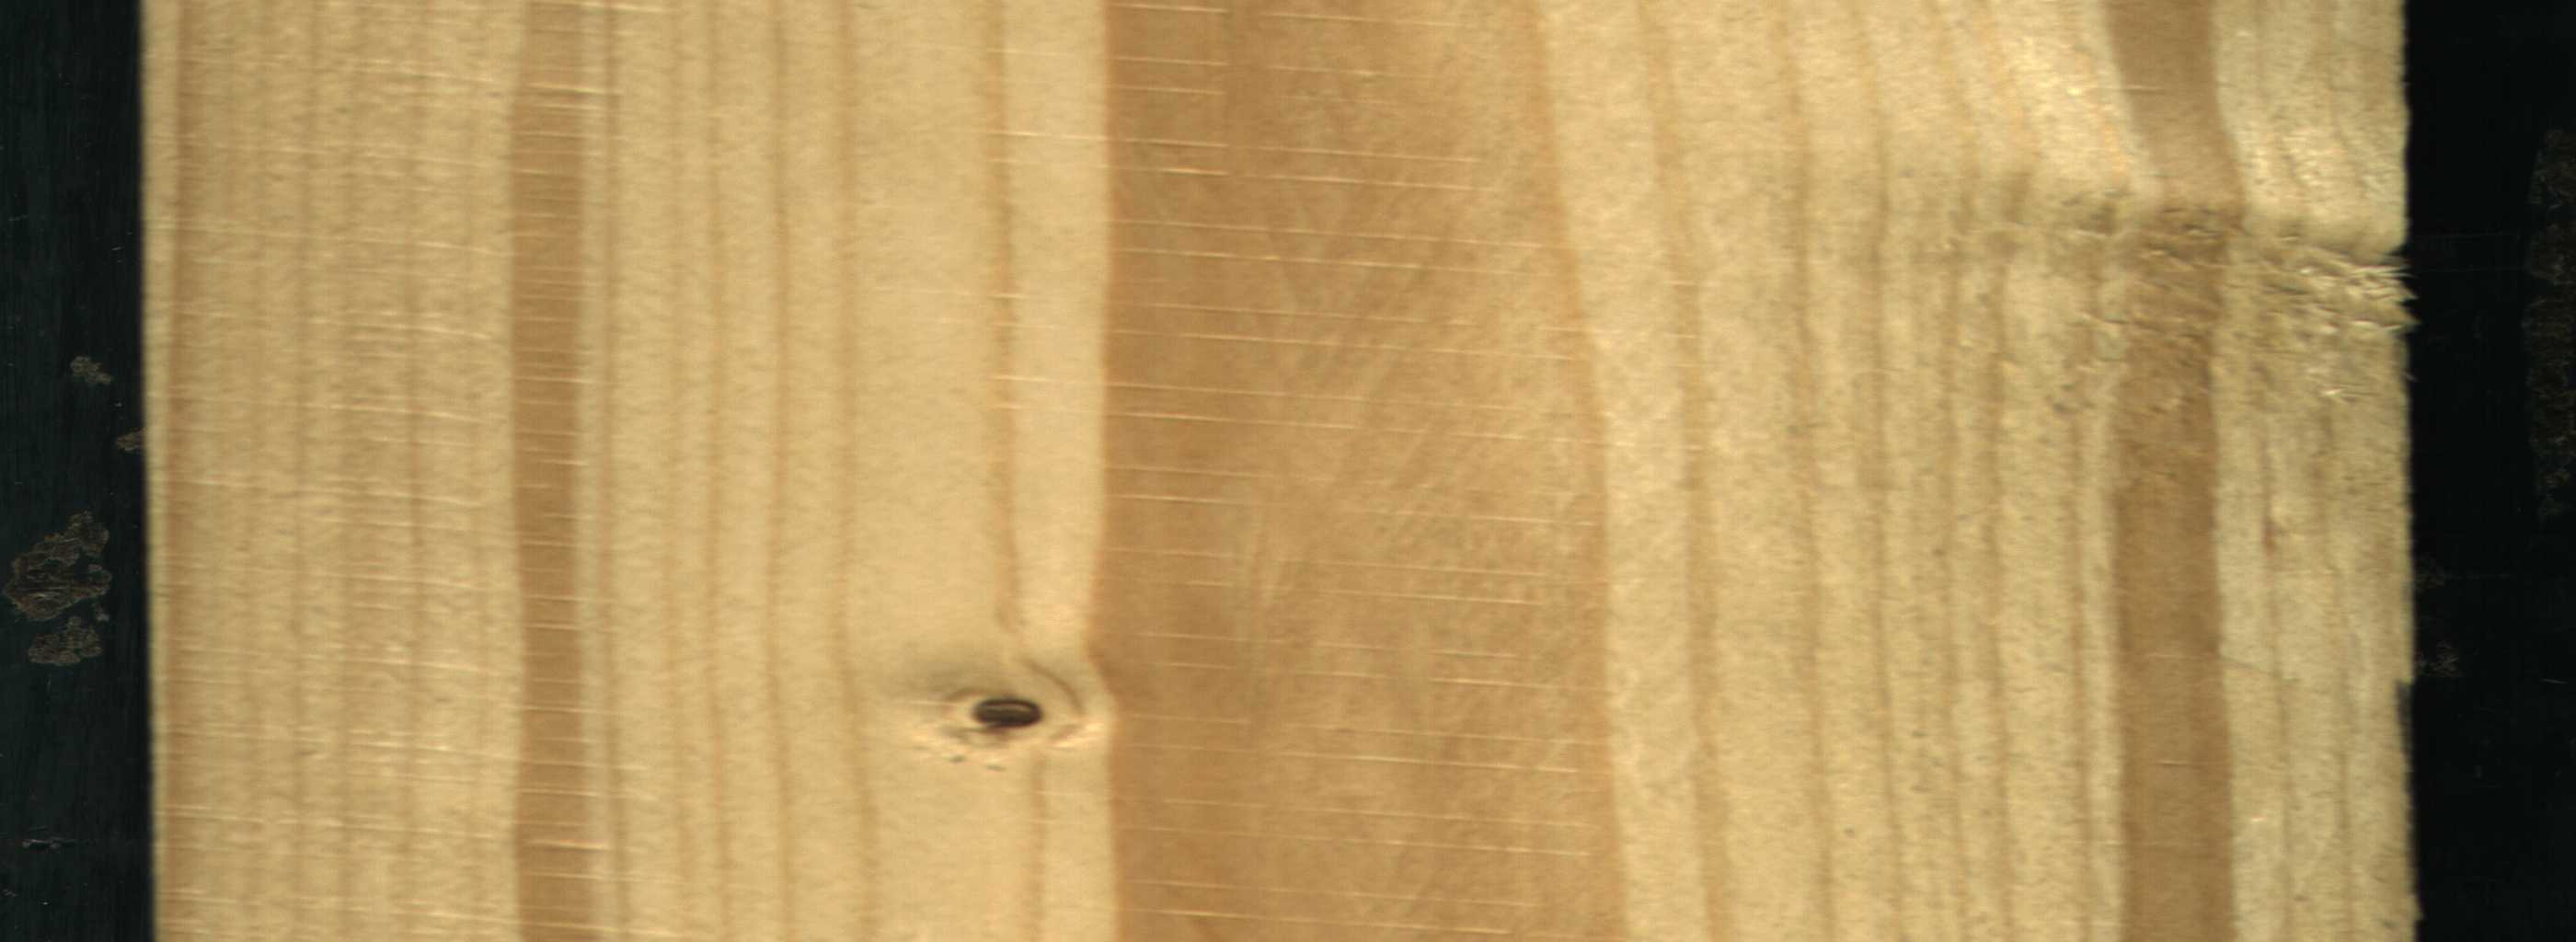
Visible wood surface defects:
Quartzity
Dead_Knot